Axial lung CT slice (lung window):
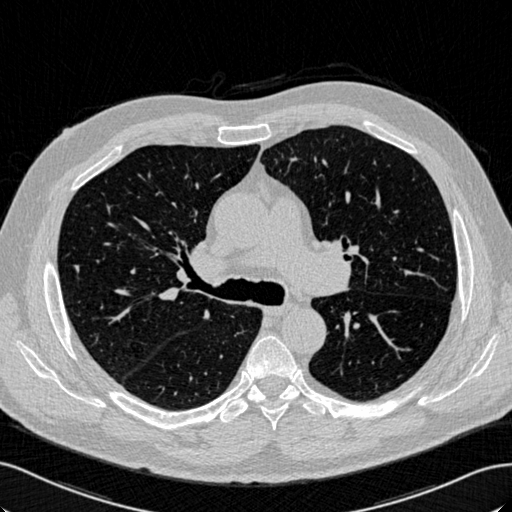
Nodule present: yes
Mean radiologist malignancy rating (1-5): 3